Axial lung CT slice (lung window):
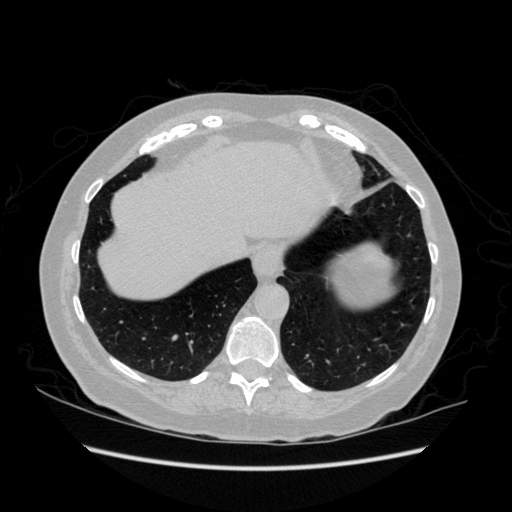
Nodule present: no